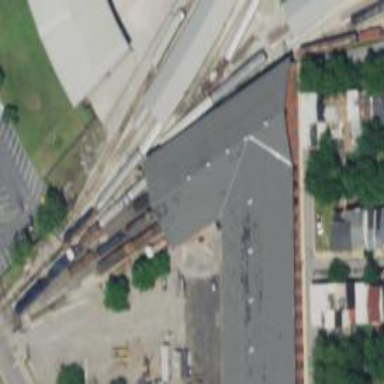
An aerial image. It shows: Railway yard in service.